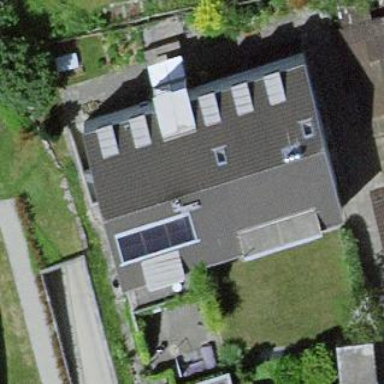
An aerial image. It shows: Residential building.